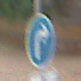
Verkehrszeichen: VorgeschriebeneFahrtrichtungRechts
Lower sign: EinspurigeFahrzeugeFrei3
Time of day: MorningAfternoon
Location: Outdoor (Urban)
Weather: Overcast
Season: NotSpecified
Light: Natural